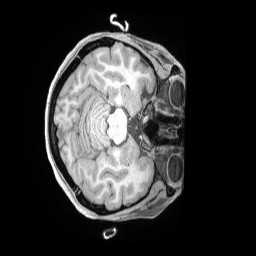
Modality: T1w
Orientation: axial
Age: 37
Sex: female
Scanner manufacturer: siemens
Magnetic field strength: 3 T
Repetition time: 2 s
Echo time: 0.00211 s